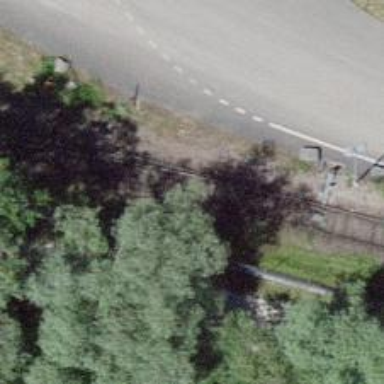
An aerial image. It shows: Railway switch.